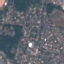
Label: Residential